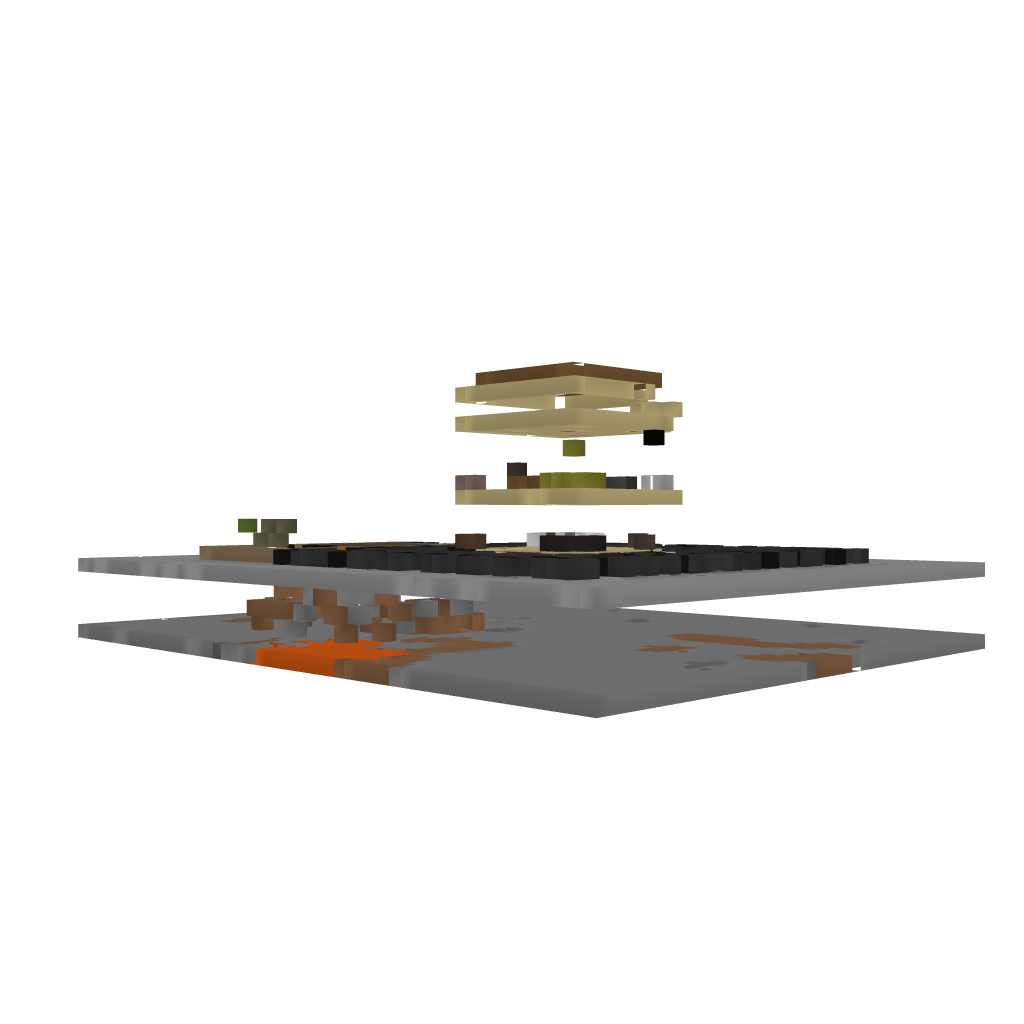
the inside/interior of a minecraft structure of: Small House